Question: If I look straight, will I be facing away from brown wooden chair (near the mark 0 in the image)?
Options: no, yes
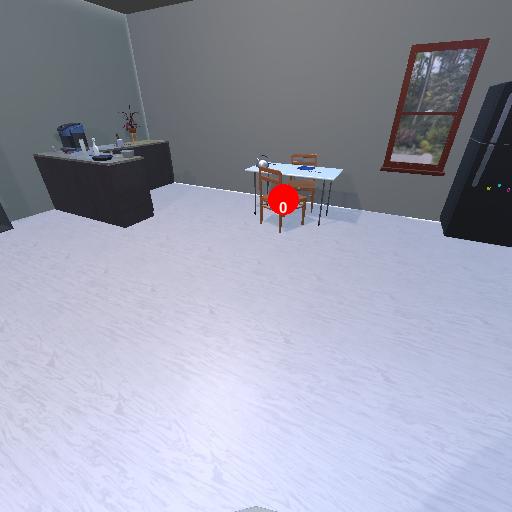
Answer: no